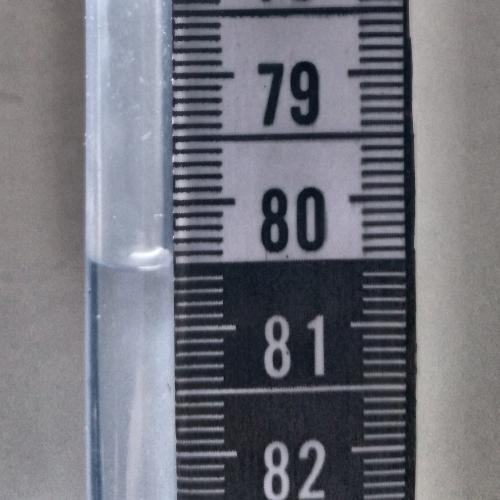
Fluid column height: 80.5 cm